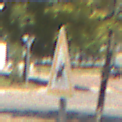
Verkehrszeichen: ReiterLinks
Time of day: Midday
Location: Outdoor (Urban)
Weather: Clear
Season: NotSpecified
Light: Natural